平面直角坐标系 \(xOy\) 中，双曲线 \(\Gamma: \frac{x^2}{a^2} - \frac{y^2}{2} = 1\) 的离心率为 \(\sqrt{2}\)。

(1) 求 \(\Gamma\) 的方程；

(2) 若直线 \(m: y = 2x + b\) 与 \(\Gamma\) 有两个公共点 \(M\)、\(N\)，动点 \(Q\) 满足 \(\overrightarrow{OQ} = \overrightarrow{OM} + \overrightarrow{ON}\)，求点 \(Q\) 的轨迹方程；

(3) 若直线 \(l\) 与 \(\Gamma\) 只有一个公共点，且直线 \(l\) 与 \(\Gamma\) 的两条渐近线 \(l_1\)、\(l_2\) 分别交于 \(A\)、\(B\) 两点，则 \(\triangle OAB\) 的面积是否为定值？如果是，求出这个定值；如果不是，请说明理由。
【解答】
【详解】（1）因为 \(e = \frac{c}{a} = \sqrt{1 + \frac{2}{a^2}} = \sqrt{2}\)，解得 \(a = \sqrt{2}\)，因此，双曲线 \(\Gamma\) 的方程为 \(\frac{x^2}{2} - \frac{y^2}{2} = 1\)。

（2）设点 \(M(x_1,y_1)\)、\(N(x_2,y_2)\)、\(Q(x,y)\)，
联立
\[
\begin{cases}
y = 2x + b \\
x^2 - y^2 = 2
\end{cases}
\]
可得 \(3x^2 + 4bx + b^2 + 2 = 0\)，则 \(\Delta = 16b^2 - 12(b^2 + 2) = 4b^2 - 24 > 0\)，
解得 \(b < -\sqrt{6}\) 或 \(b > \sqrt{6}\)，

由韦达定理可得 \(x_1 + x_2 = -\frac{4b}{3}\)，\(x_1x_2 = \frac{b^2 + 2}{3}\)，

则 \(y_1 + y_2 = 2(x_1 + x_2) + 2b = -\frac{8b}{3} + 2b = -\frac{2b}{3}\)，

因为 \(\overrightarrow{OQ} = \overrightarrow{OM} + \overrightarrow{ON}\)，即 \((x,y) = (x_1 + x_2,y_1 + y_2)\)，

则 \(x = -\frac{4b}{3} \in \left(-\infty,-\frac{4\sqrt{6}}{3}\right) \cup \left(\frac{4\sqrt{6}}{3},+\infty\right)\)，\(y = -\frac{2b}{3}\)，

因此点 \(Q\) 的轨迹方程为 \(y = \frac{1}{2}x\)（\(x < -\frac{4\sqrt{6}}{3}\) 或 \(x > \frac{4\sqrt{6}}{3}\)）。

（3）设直线 \(l\) 与 \(\Gamma\) 的切点为 \(P(x_0,y_0)\)，其中 \(x_0^2 - y_0^2 = 2\)，

先证明出双曲线 \(\Gamma\) 在点 \(P\) 处的切线方程为 \(x_0x - y_0y = 2\)，

联立
\[
\begin{cases}
x_0x - y_0y = 2 \\
x^2 - y^2 = 2
\end{cases}
\]
得 \(y_0^2x^2 - (x_0x - 2)^2 = 2y_0^2\)，整理可得 \(x^2 - 2x_0x + x_0^2 = 0\)，则 \(\Delta = 4x_0^2 - 4x_0^2 = 0\)，

所以，双曲线 \(\Gamma\) 在点 \(P\) 处的切线方程为 \(x_0x - y_0y = 2\)，

设点 \(A(x_3,y_3)\)、\(B(x_4,y_4)\)，双曲线 \(\Gamma\) 的渐近线方程可写为 \(x^2 - y^2 = 0\)，

联立
\[
\begin{cases}
x_0x - y_0y = 2 \\
x^2 - y^2 = 0
\end{cases}
\]
可得 \(x^2 - 2x_0x + 2 = 0\)，由韦达定理可得 \(x_3x_4 = 2\)，

易知双曲线 \(\Gamma\) 的渐近线为 \(l_1: y = x\)，\(l_2: y = -x\)，易知 \(l_1 \perp l_2\)，

所以，
\[
S_{\triangle OAB} = \frac{1}{2}|OA| \cdot |OB| = \frac{1}{2}\sqrt{2}|x_3| \cdot \sqrt{2}|x_4| = |x_3x_4| = 2 \text{ 为定值。}
\]
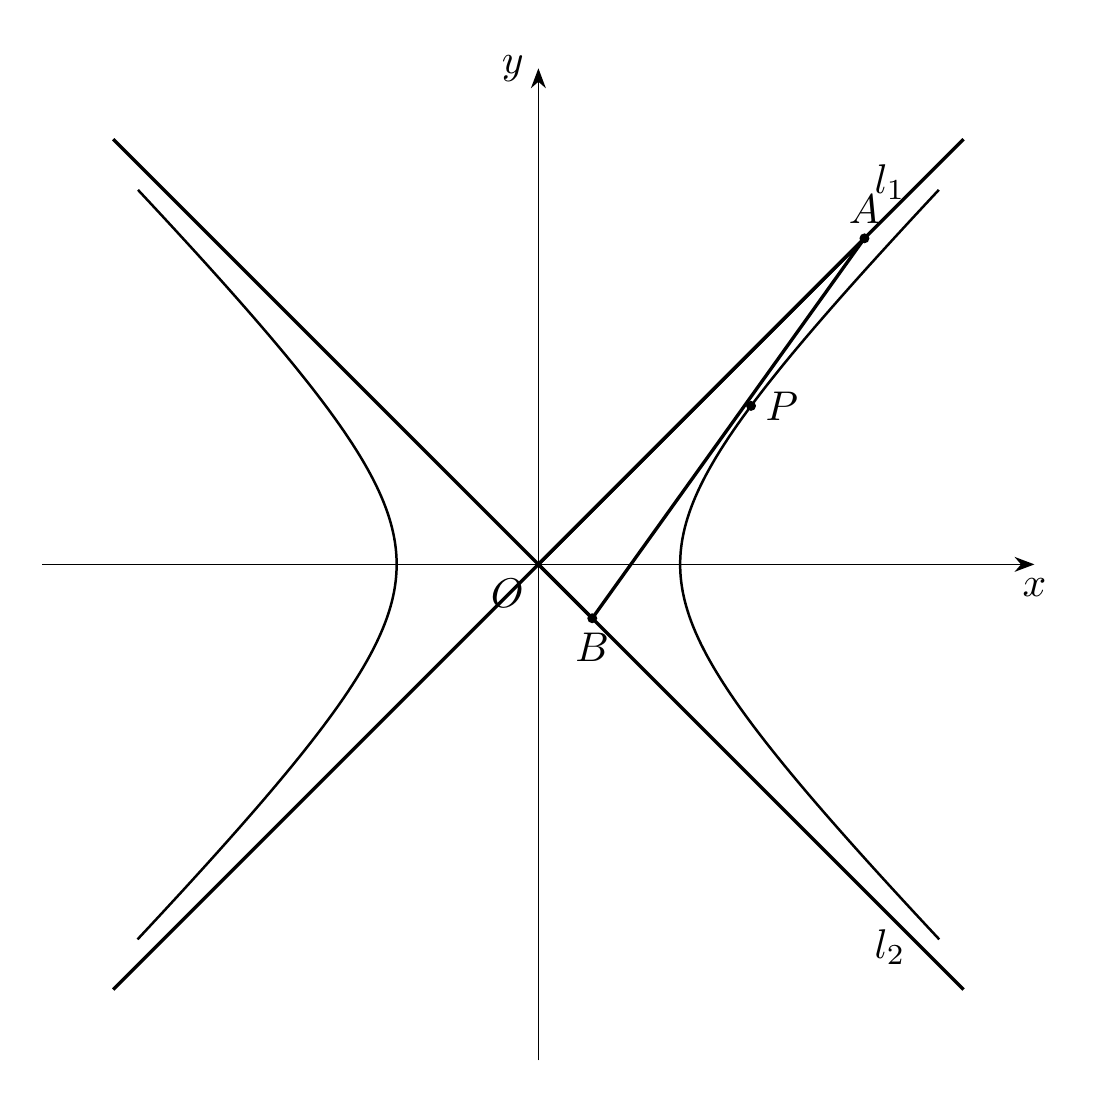